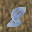
Label: 8